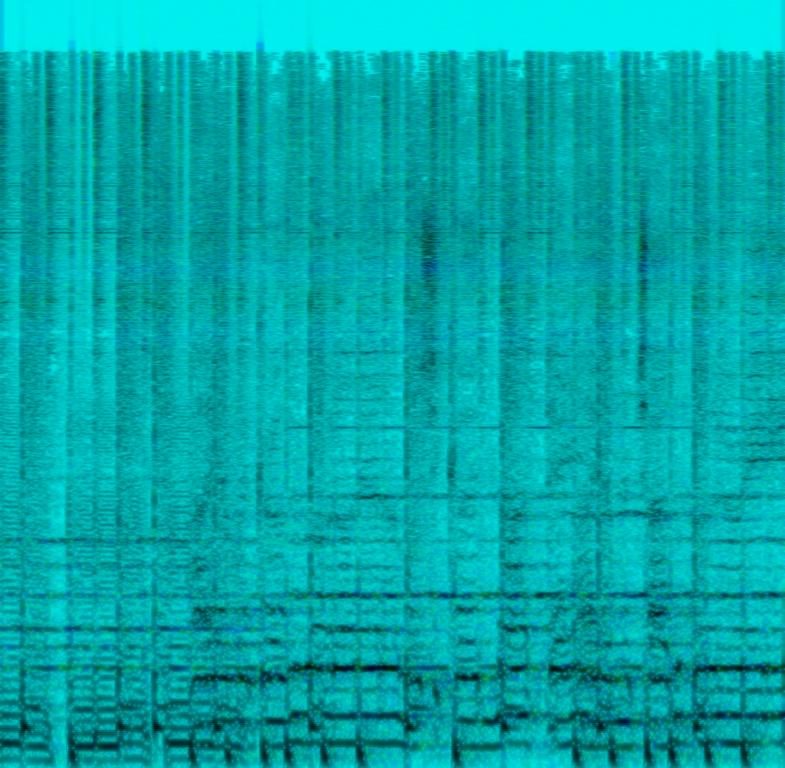
This song features a male voice and a female voice singing together. This is accompanied by percussion playing a simple beat. A shaker is played once on the count and twice on the end of each count. The bass plays a melody using a fuzzy tone. A synth holds chords in the background. The mood of the singers is narrative. This song can be played in a mystery movie.